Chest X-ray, PA view. Patient: 53 years old, sex M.
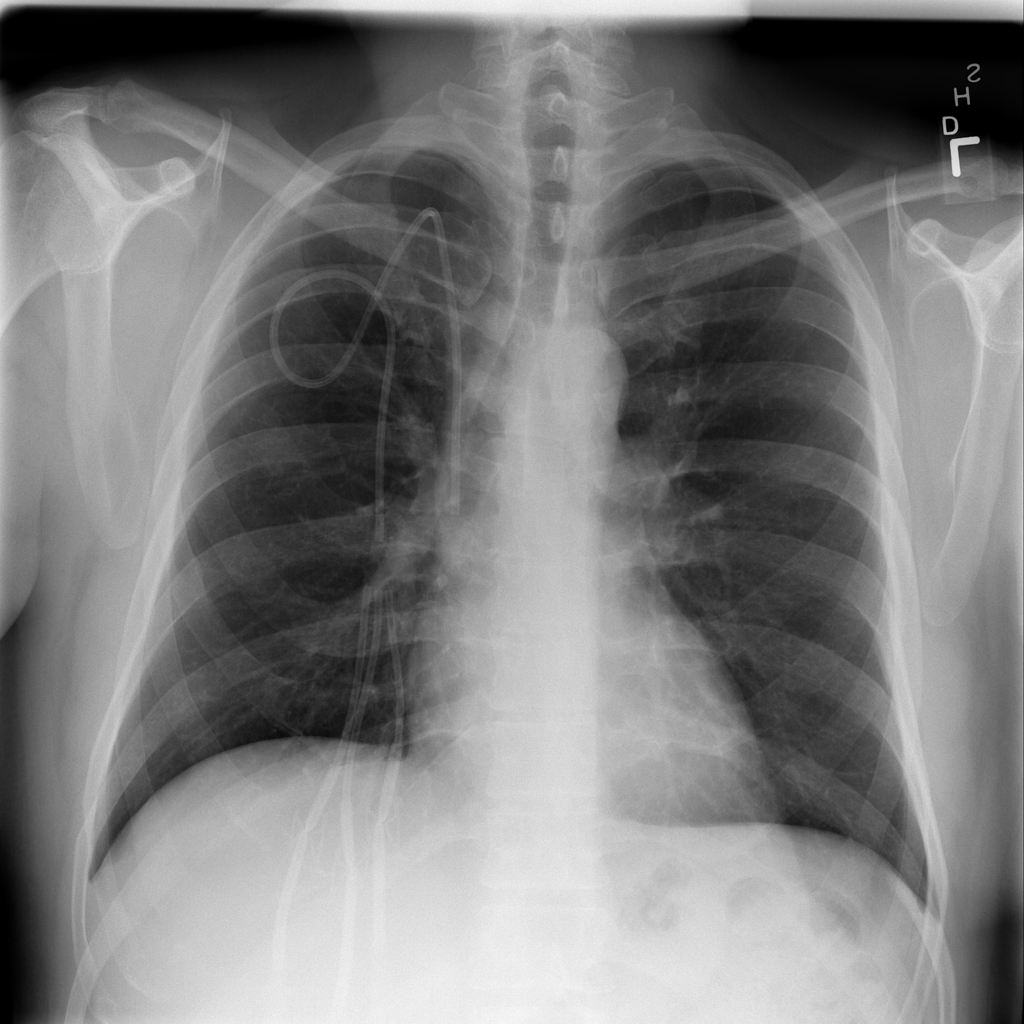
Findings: No Finding